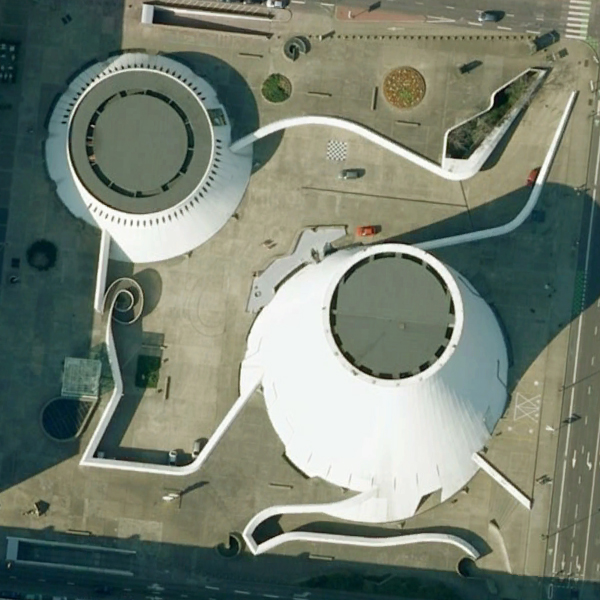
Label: Center